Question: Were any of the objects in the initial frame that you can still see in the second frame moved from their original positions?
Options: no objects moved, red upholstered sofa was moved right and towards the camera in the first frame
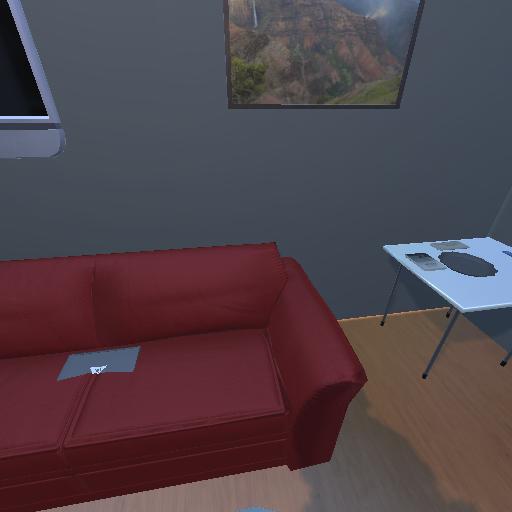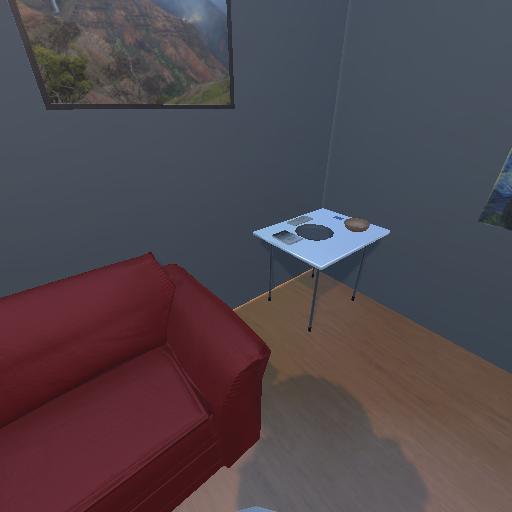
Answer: no objects moved